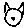
Label: cat